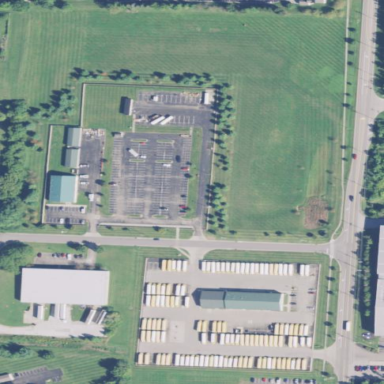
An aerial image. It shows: Industrial area used as bus depot.